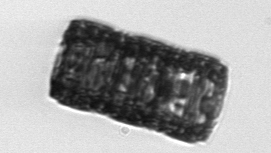
Label: Paralia_sulcata